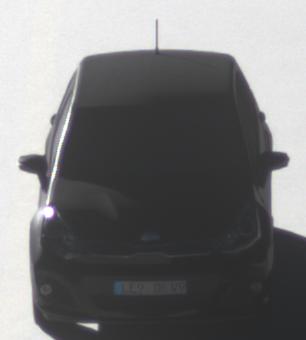
Make: KIA
Model: Rio 1.2
Detailed model: Rio (UB)
Model produced from: 2011/09
Model produced until: 2015/01
Doors: 3
Color: black
Road condition: dry road
Daytime: morning or afternoon
Contrast: high contrast